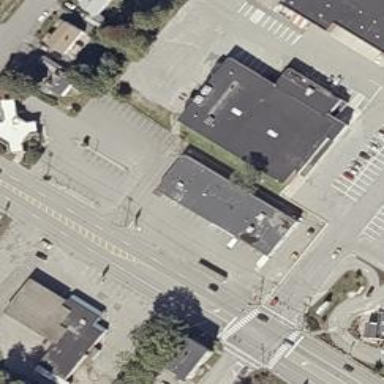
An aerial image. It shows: Building housing furniture shop.